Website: macys
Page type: customer-info-address
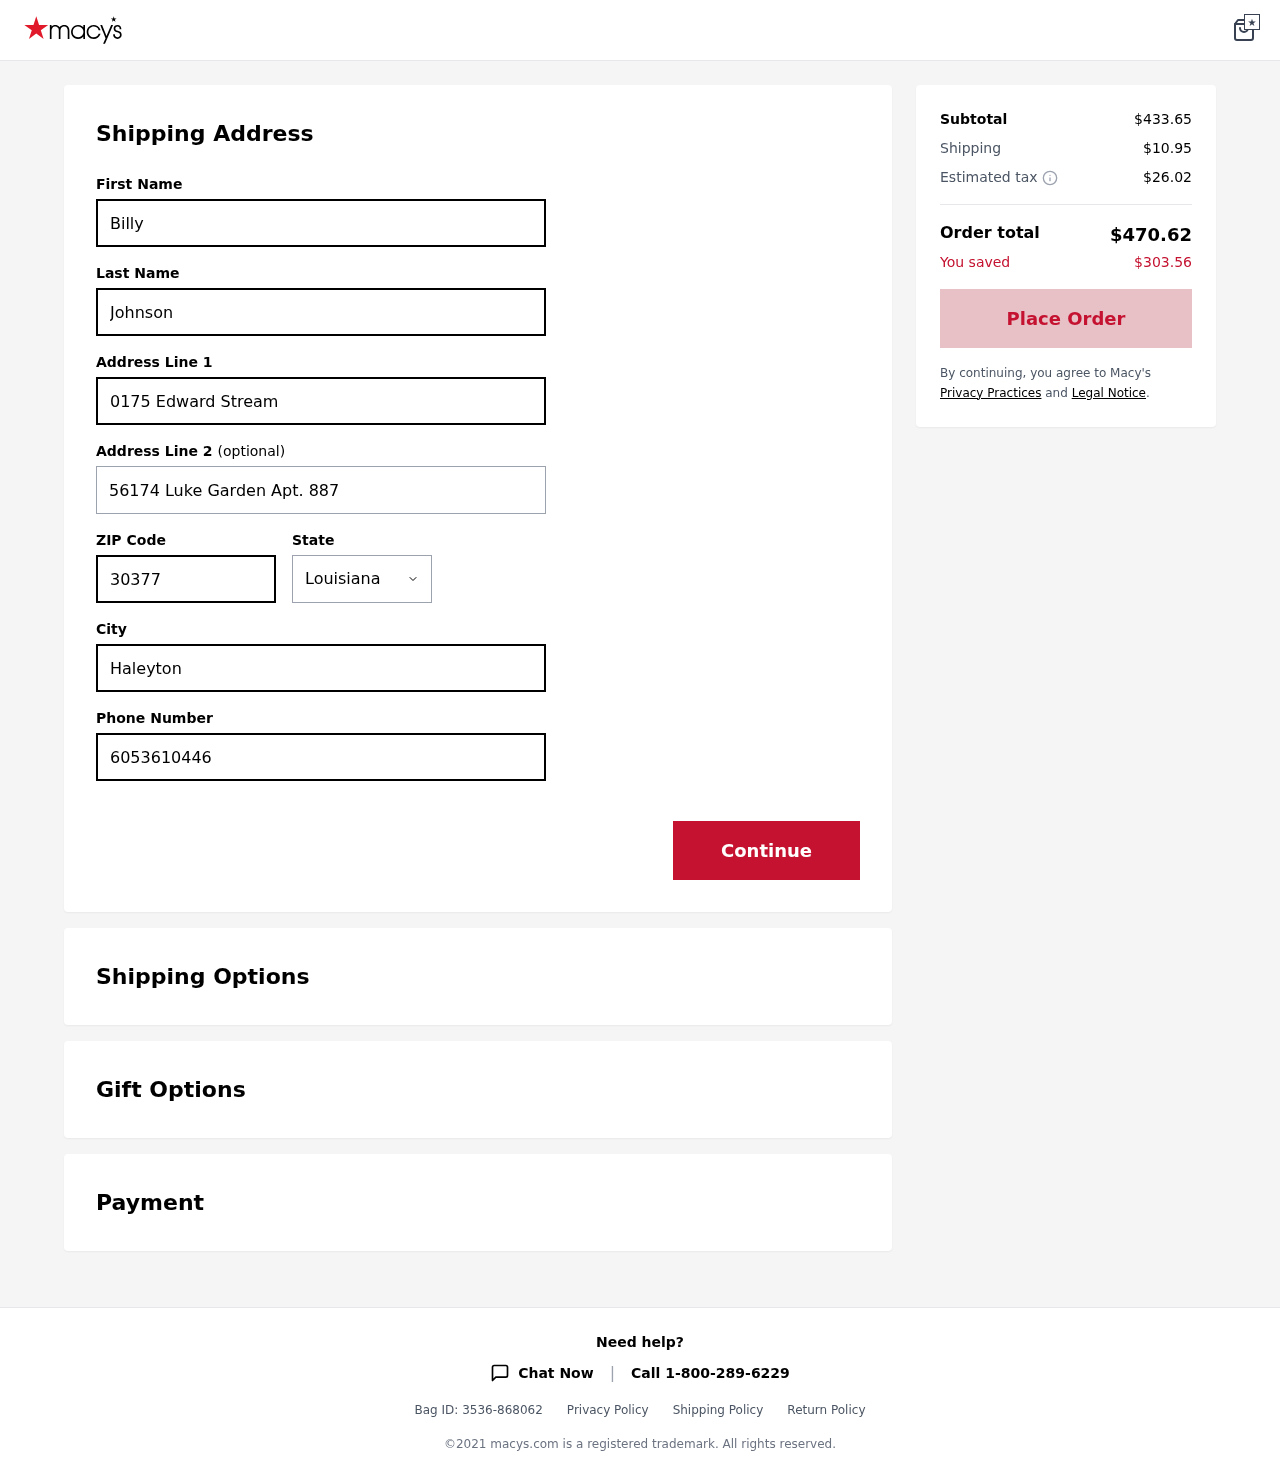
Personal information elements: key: PII_CITY
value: Haleyton
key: PII_FIRSTNAME
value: Billy
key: PII_LASTNAME
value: Johnson
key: PII_PHONE
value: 6053610446
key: PII_POSTCODE
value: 30377
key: PII_STATE
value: Louisiana
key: PII_STREET
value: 0175 Edward Stream
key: PII_STREET2
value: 56174 Luke Garden Apt. 887
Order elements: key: ORDER_SUBTOTAL
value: $433.65
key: ORDER_SHIPPING_COST
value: $10.95
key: ORDER_TAX
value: $26.02
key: ORDER_TOTAL
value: $470.62
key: ORDER_SAVINGS
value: $303.56